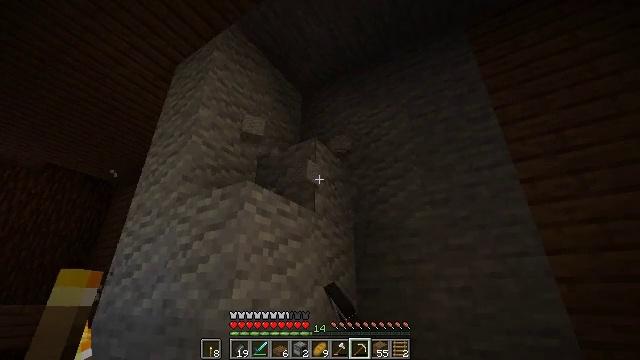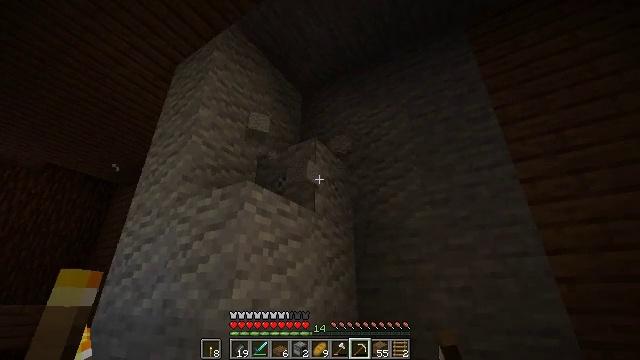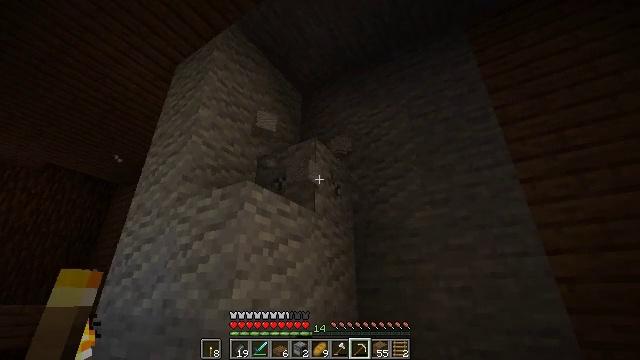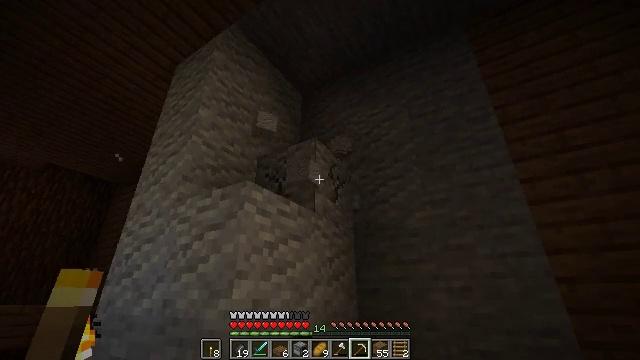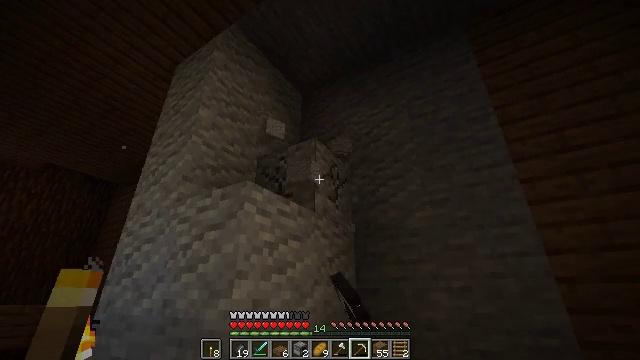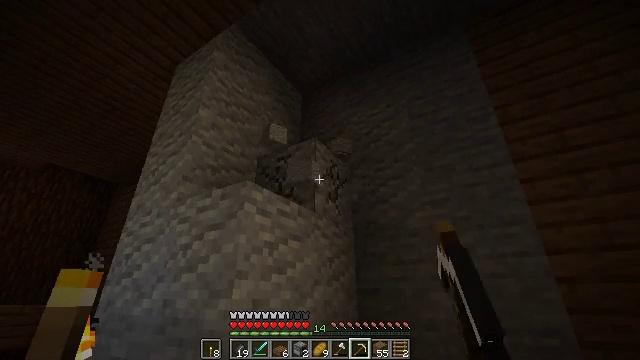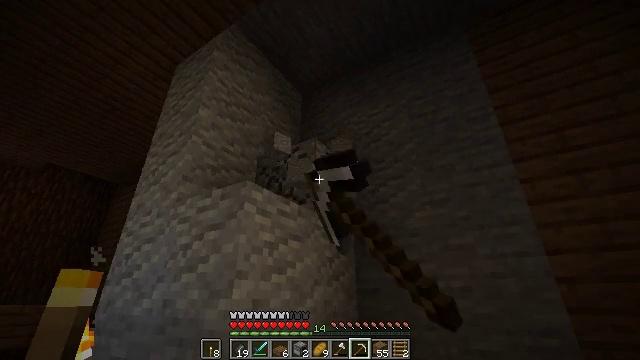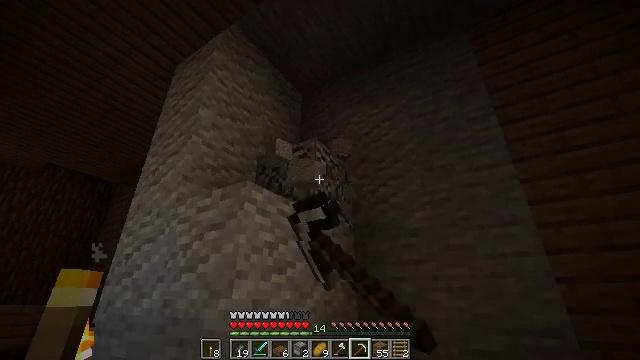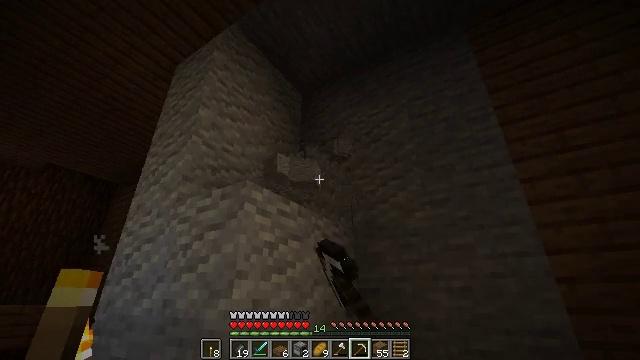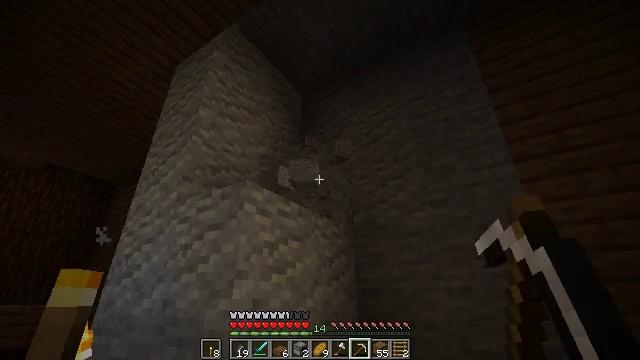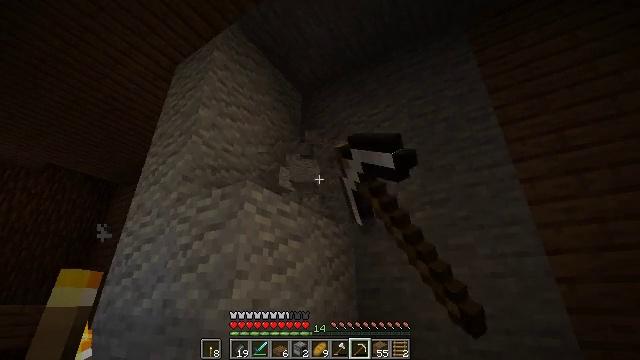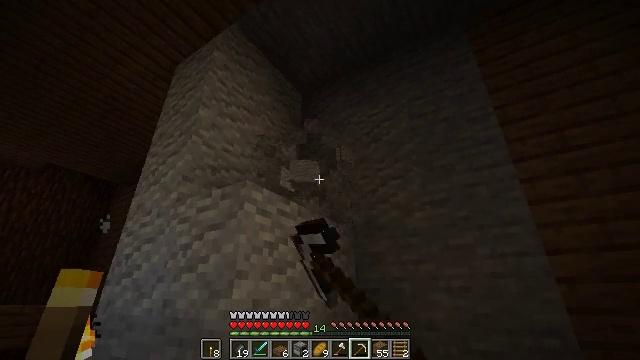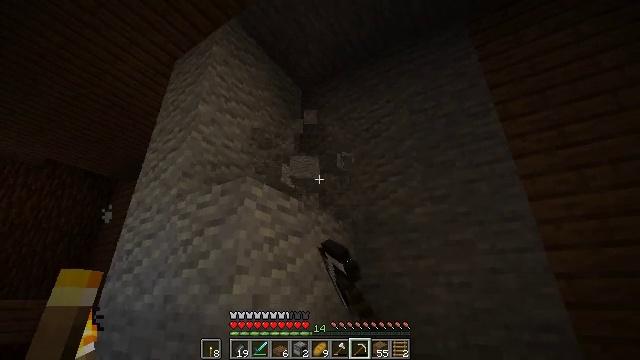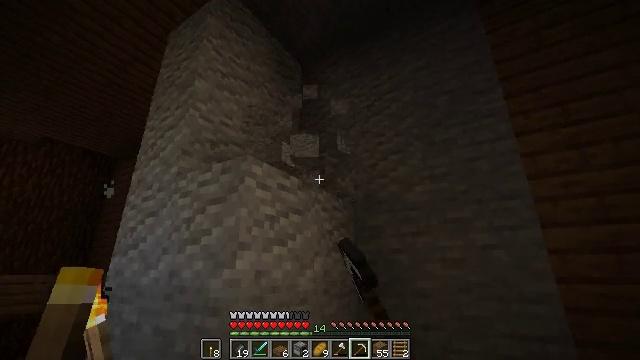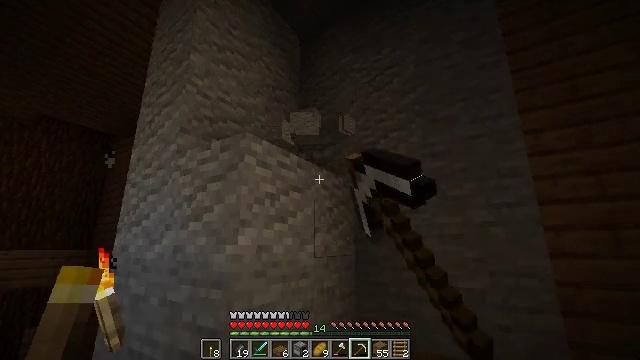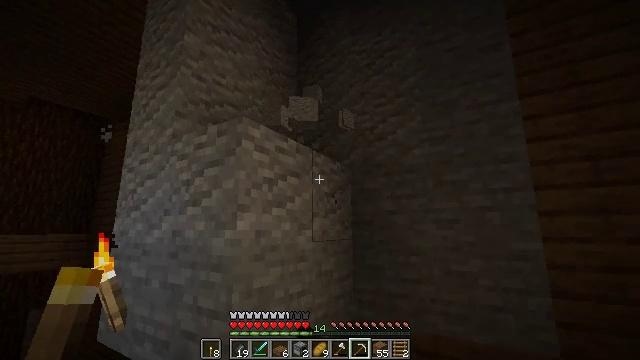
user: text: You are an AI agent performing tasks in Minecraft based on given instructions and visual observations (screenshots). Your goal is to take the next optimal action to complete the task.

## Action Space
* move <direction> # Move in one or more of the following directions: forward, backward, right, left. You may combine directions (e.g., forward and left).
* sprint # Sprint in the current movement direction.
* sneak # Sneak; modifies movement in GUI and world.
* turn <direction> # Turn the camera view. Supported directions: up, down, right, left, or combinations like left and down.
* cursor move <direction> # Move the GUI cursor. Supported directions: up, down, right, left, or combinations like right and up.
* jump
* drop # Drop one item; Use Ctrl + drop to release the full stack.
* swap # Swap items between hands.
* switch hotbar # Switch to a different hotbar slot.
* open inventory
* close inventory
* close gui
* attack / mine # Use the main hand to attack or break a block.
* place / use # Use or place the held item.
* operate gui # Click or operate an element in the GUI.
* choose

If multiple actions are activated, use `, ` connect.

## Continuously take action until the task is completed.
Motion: motion action
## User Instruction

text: Break the andesite to collect it.
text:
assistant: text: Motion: attack / mine
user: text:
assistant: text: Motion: attack / mine
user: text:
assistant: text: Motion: attack / mine
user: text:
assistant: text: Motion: attack / mine
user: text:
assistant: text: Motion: attack / mine
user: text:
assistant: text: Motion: attack / mine
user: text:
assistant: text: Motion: attack / mine
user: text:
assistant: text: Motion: attack / mine
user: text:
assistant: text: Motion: attack / mine
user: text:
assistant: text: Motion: attack / mine
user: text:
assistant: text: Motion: attack / mine
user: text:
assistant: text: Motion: attack / mine
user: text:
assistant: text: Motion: turn down, attack / mine
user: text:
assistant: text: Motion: turn down, attack / mine
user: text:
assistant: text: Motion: turn down, attack / mine
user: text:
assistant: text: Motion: turn down, attack / mine
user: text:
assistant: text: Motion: attack / mine
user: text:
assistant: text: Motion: attack / mine
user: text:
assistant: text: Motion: attack / mine
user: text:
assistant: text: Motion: attack / mine
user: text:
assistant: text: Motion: attack / mine
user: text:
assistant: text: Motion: attack / mine
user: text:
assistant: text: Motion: attack / mine
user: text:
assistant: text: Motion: attack / mine
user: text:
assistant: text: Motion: attack / mine
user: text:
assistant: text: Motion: attack / mine
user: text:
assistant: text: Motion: attack / mine
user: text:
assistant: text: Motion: turn left, attack / mine
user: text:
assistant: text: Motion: turn left, attack / mine
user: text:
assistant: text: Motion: turn left, attack / mine